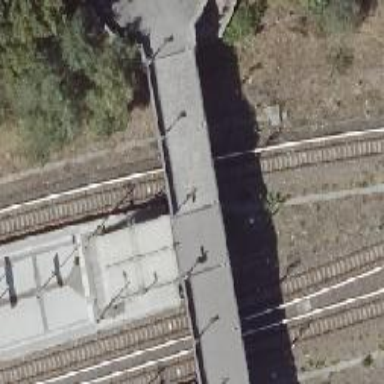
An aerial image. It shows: Railway signal.